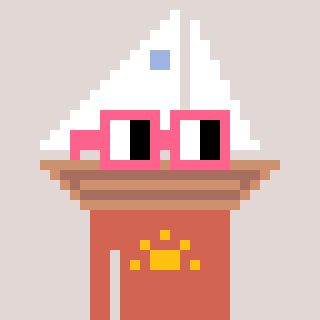
a pixel art character with square pink glasses, a sailboat-shaped head and a peachy-colored body on a warm background